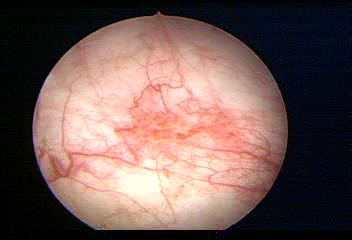
Modality: WLC
Class: Non-malignant
Subclass: BenignNOS
Lesion: L2
Morphology: Non-papillary
Bladder cancer association: No